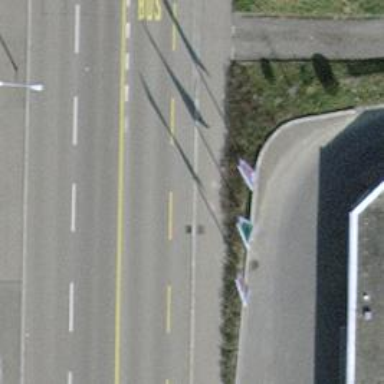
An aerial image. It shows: Flag used for advertising.